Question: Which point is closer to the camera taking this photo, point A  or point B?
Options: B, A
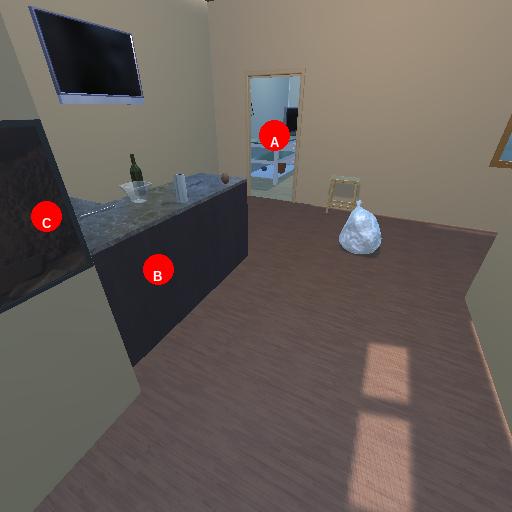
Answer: B